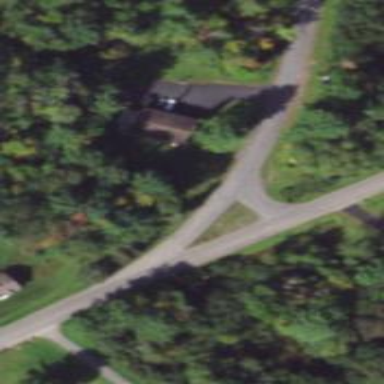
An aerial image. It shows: Residential road.